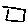
Label: square